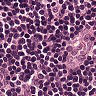
Metastatic tissue present: no